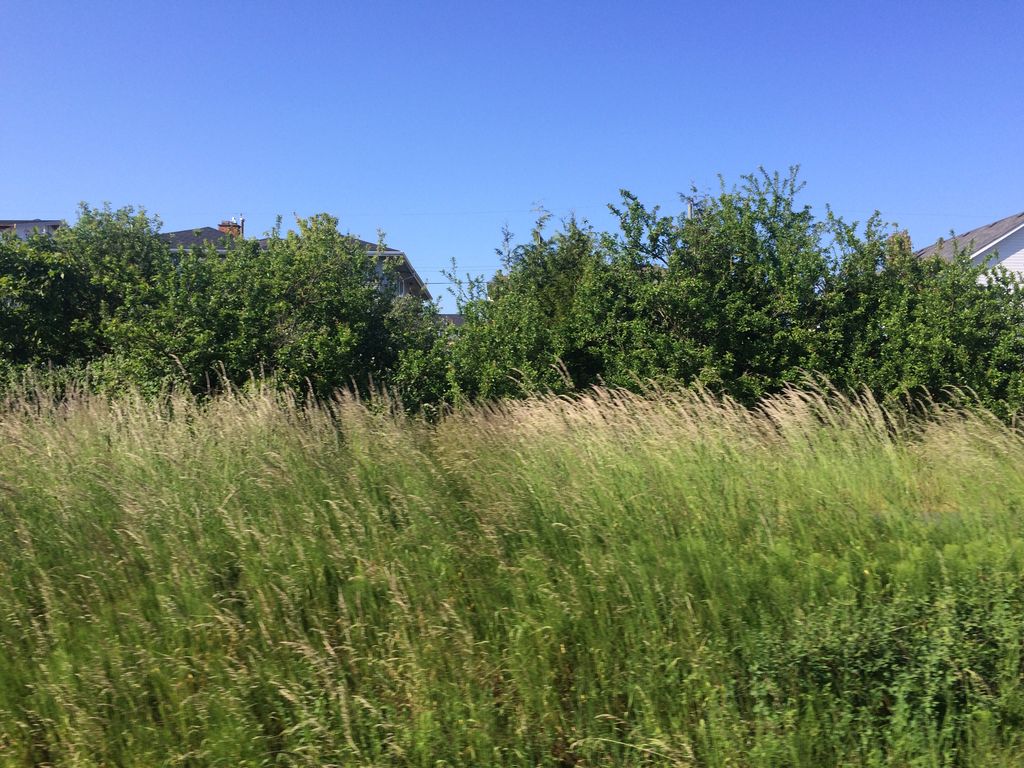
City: victoria